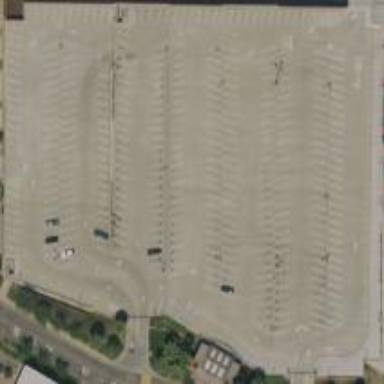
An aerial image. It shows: Multi-storey parking building with asphalt surface.